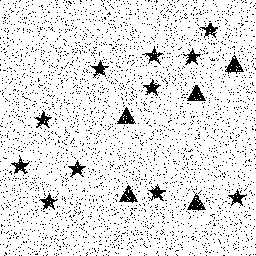
Squares: 0
Triangles: 5
Stars: 11
Total shapes: 16